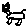
Label: cat